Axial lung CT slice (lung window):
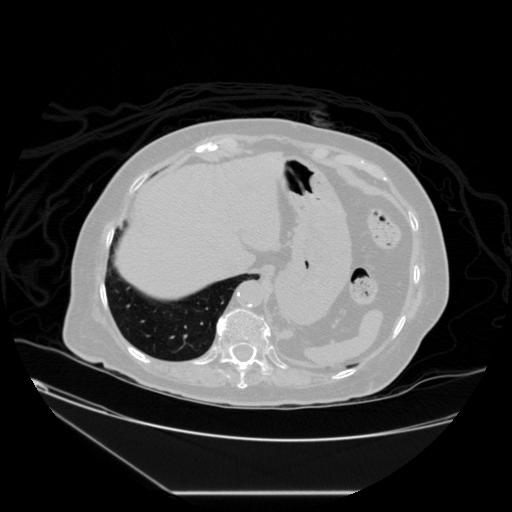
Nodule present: no